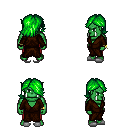
a pixel art fantasy rpg character, male body template, orc, green skin, brown robe, red pants, green swoop hairstyle, bracelets, white slippers, four views (front, back, left, right), 2x2 character sprite sheet, small pixel art, hard edges, no anti-aliasing